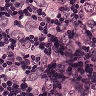
Metastatic tissue present: yes